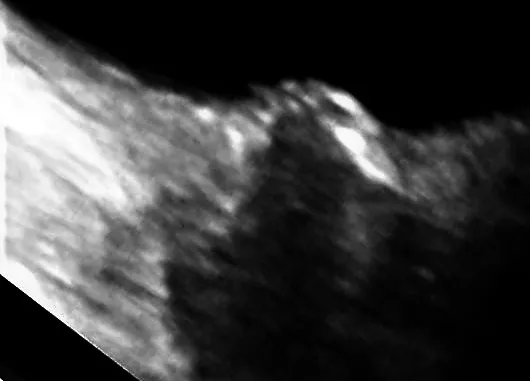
Right eye posterior structures, note the presence of increased optic nerve sheath diameter (ONSD) of 7mm (normal is up to 5mm) and the prominence of the optic nerve into the retina consistent with papilledema measuring 1.4mm from retina base.
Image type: radiology (ultrasound)